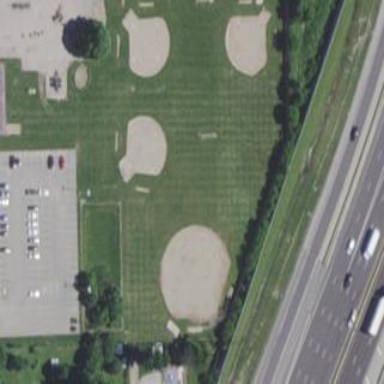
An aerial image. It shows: Baseball pitch for leisure and sports activities.